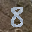
Label: 8